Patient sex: M
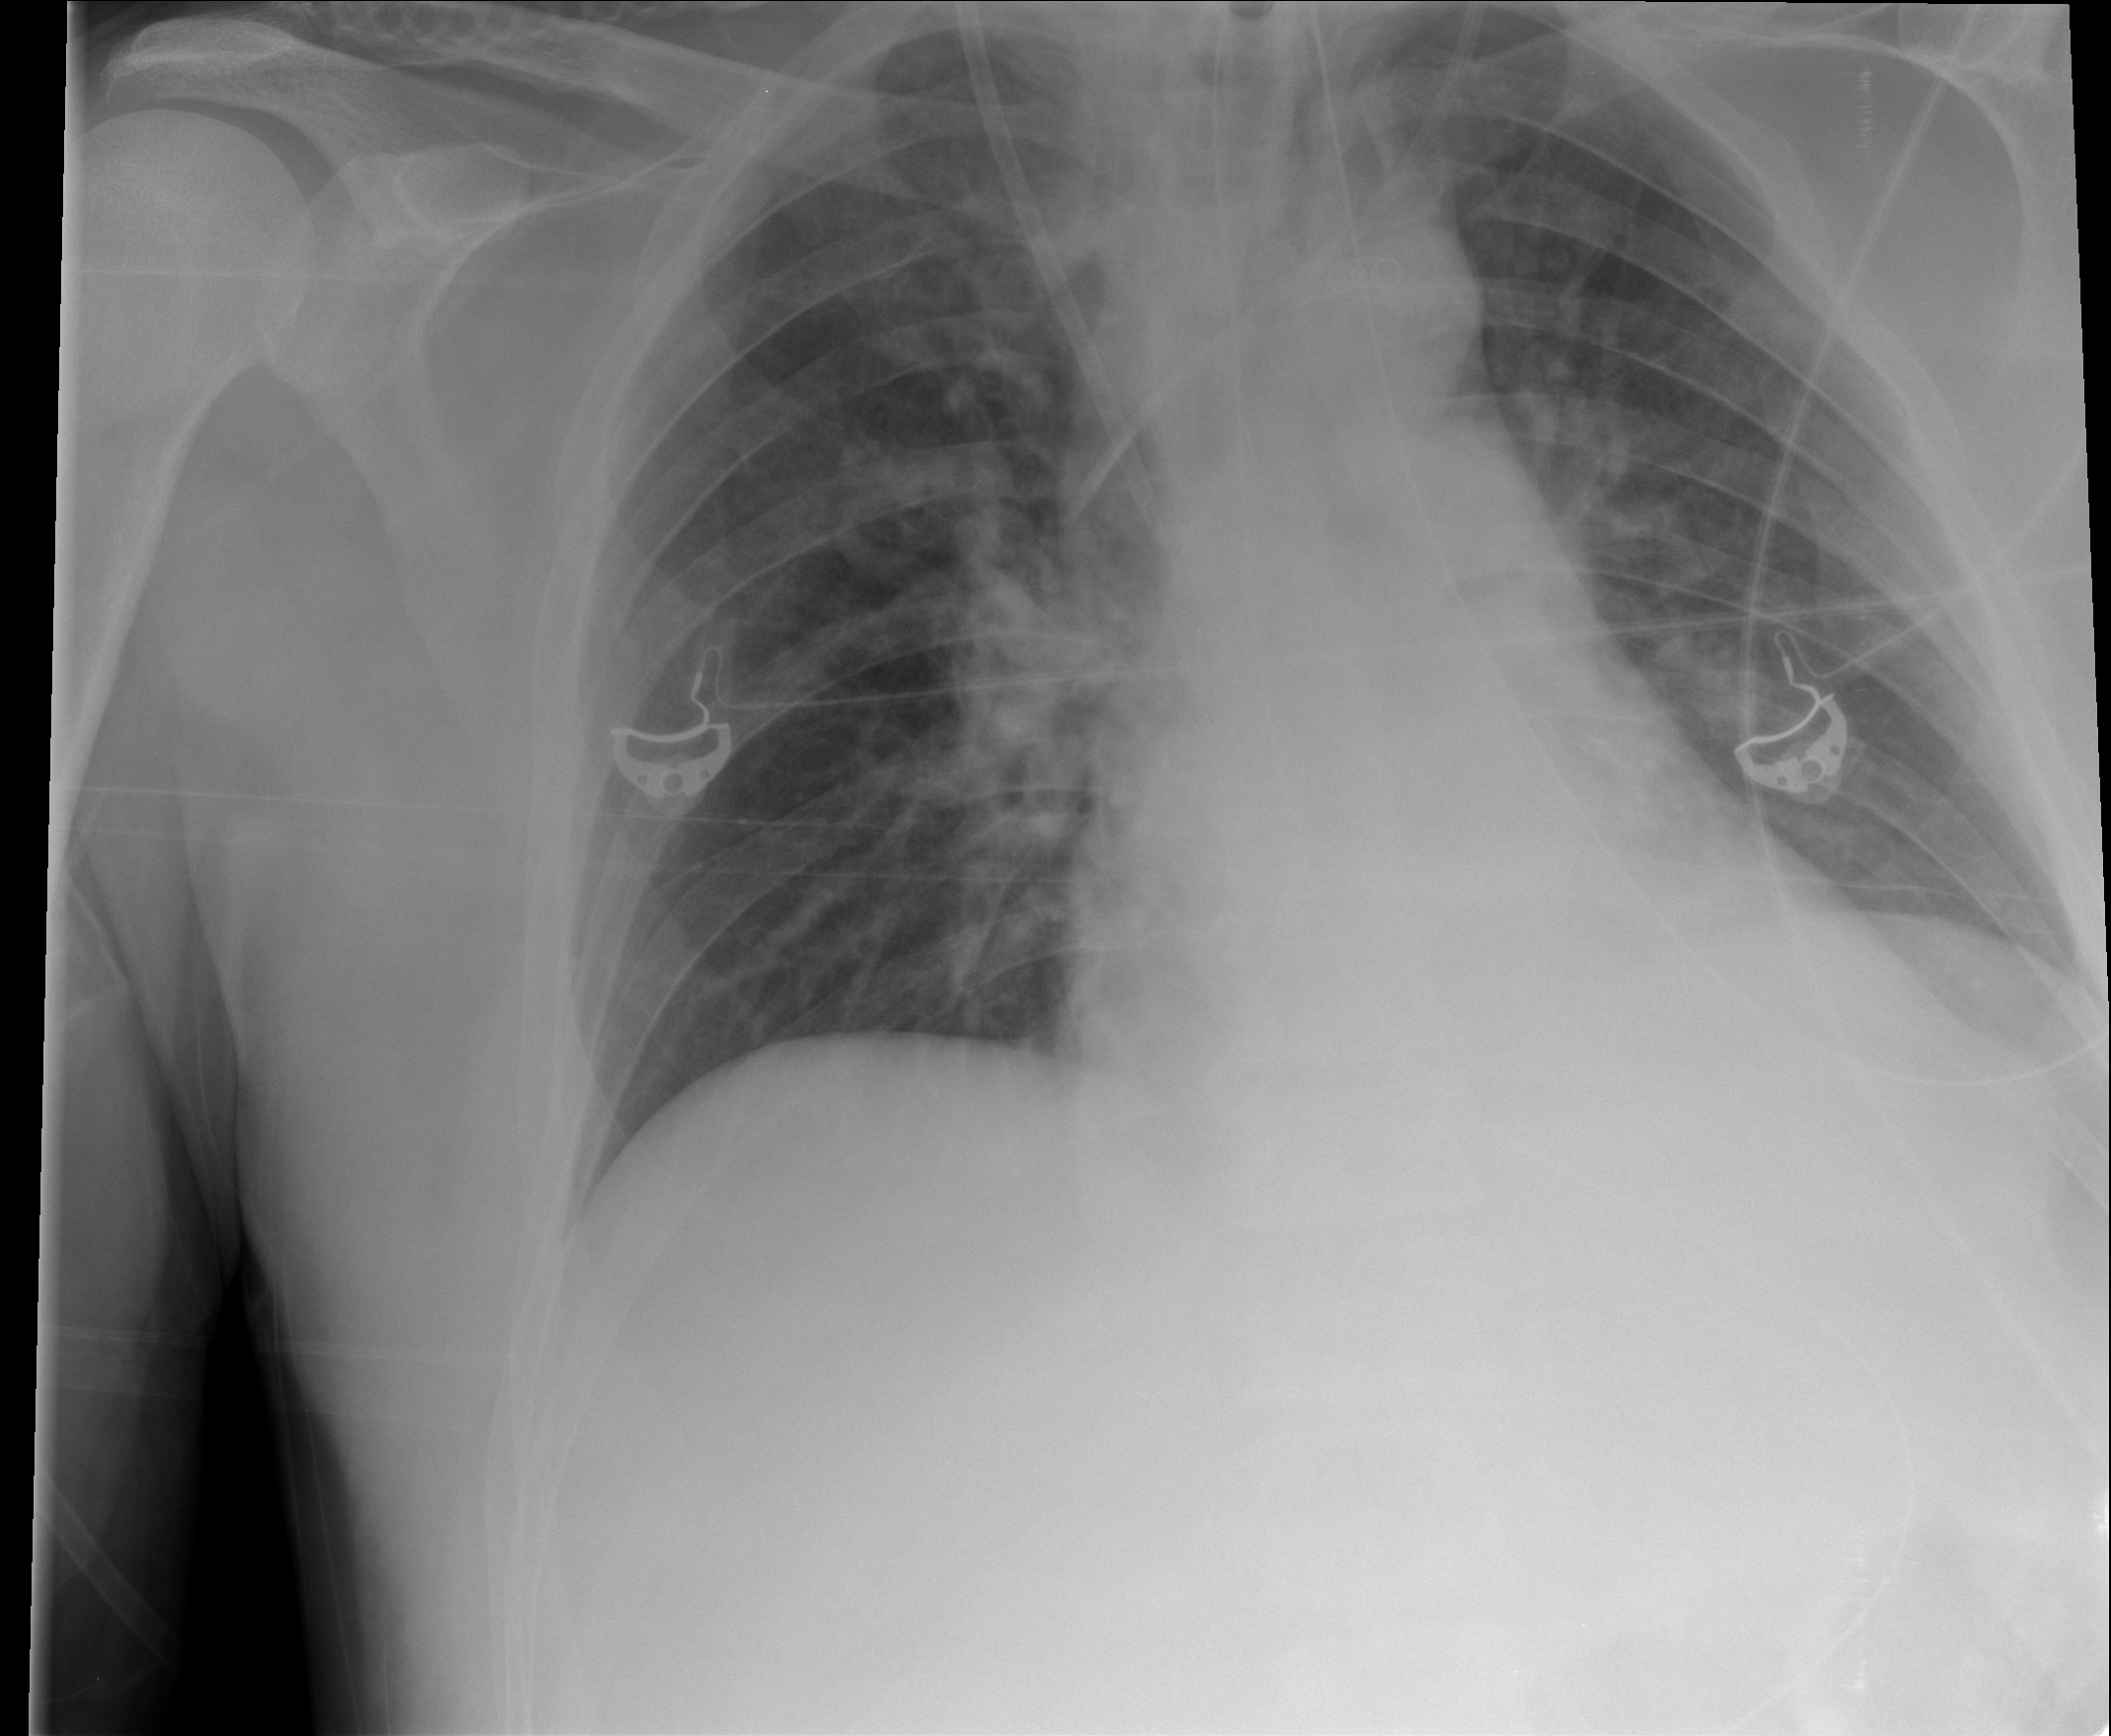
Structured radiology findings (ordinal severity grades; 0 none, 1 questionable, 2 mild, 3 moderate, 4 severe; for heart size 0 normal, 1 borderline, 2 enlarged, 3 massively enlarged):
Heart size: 0
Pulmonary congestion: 2
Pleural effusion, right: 0
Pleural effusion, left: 0
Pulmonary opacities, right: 2
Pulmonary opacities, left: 2
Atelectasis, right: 0
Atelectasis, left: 2